Interaction volume radius: 10 \u00c5
Interaction volume height: 15 \u00c5
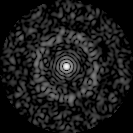
Disorder parameter: 0.8408